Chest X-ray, PA view. Patient: 26 years old, sex M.
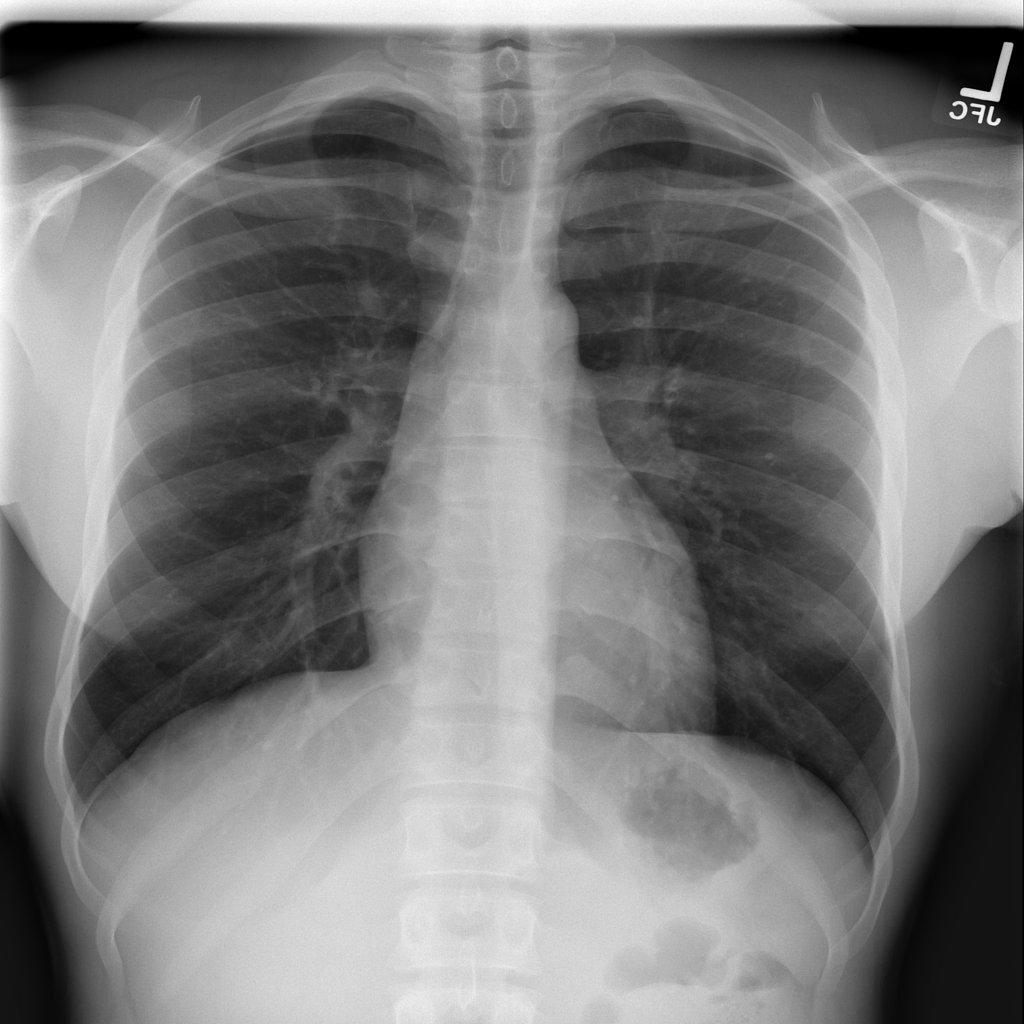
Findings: No Finding